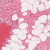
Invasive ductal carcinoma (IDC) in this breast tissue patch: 0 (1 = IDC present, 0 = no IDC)